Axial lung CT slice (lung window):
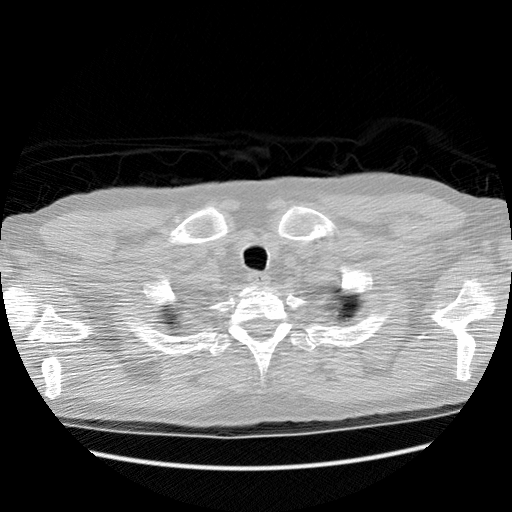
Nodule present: no